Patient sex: M
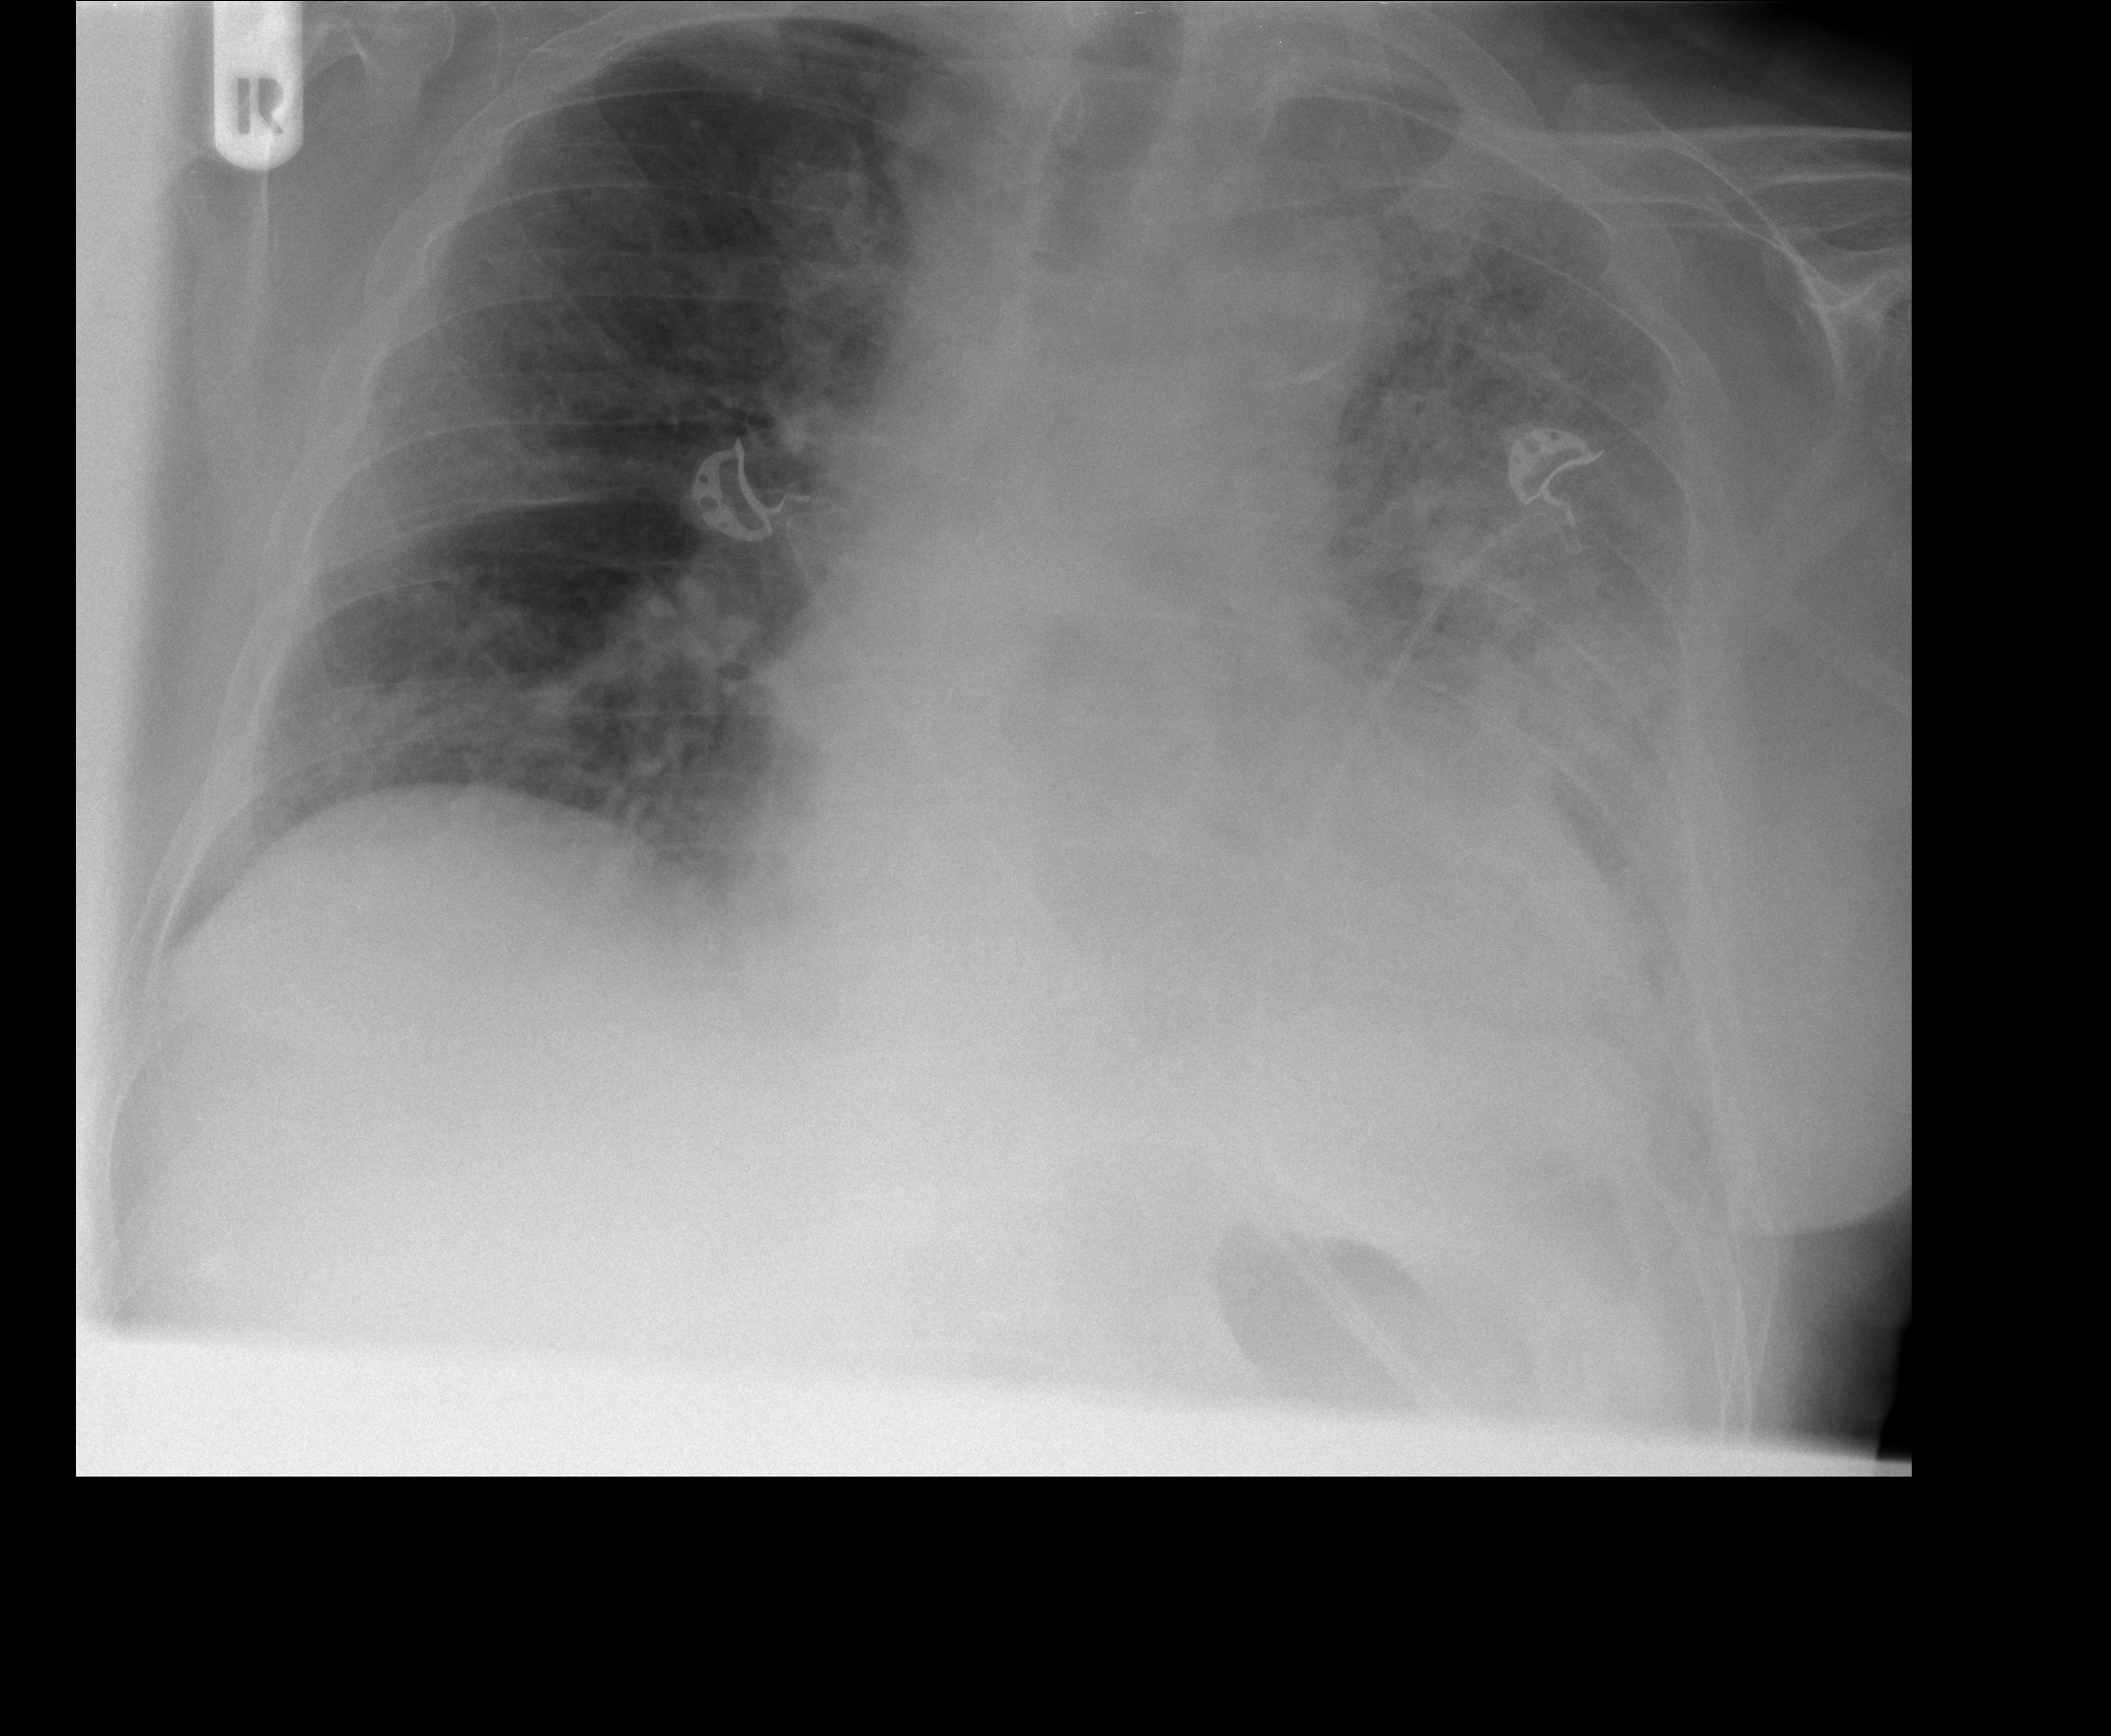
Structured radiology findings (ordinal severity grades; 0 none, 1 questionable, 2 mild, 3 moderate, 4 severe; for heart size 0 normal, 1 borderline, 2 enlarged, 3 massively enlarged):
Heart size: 2
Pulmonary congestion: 1
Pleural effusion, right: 0
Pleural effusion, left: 0
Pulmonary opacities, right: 0
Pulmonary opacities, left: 3
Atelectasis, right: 0
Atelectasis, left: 0